Question: I created an private eks cluster by terraform, and I followed the guide at this page: <URL>, and network architecture is below:

then I deployed my web application in the eks cluster, and the application only access aws resource, so it works as expected, but the problem is the eks is in private vpc, and internet alb can't attached to it, so I'm not able to access my application from public web browser, is there any idea to impliment it ?
I've setup the vpc peerring between eks vpc and cicd vpc.
For the application deploymetn part, I create a service, which type is NodePort
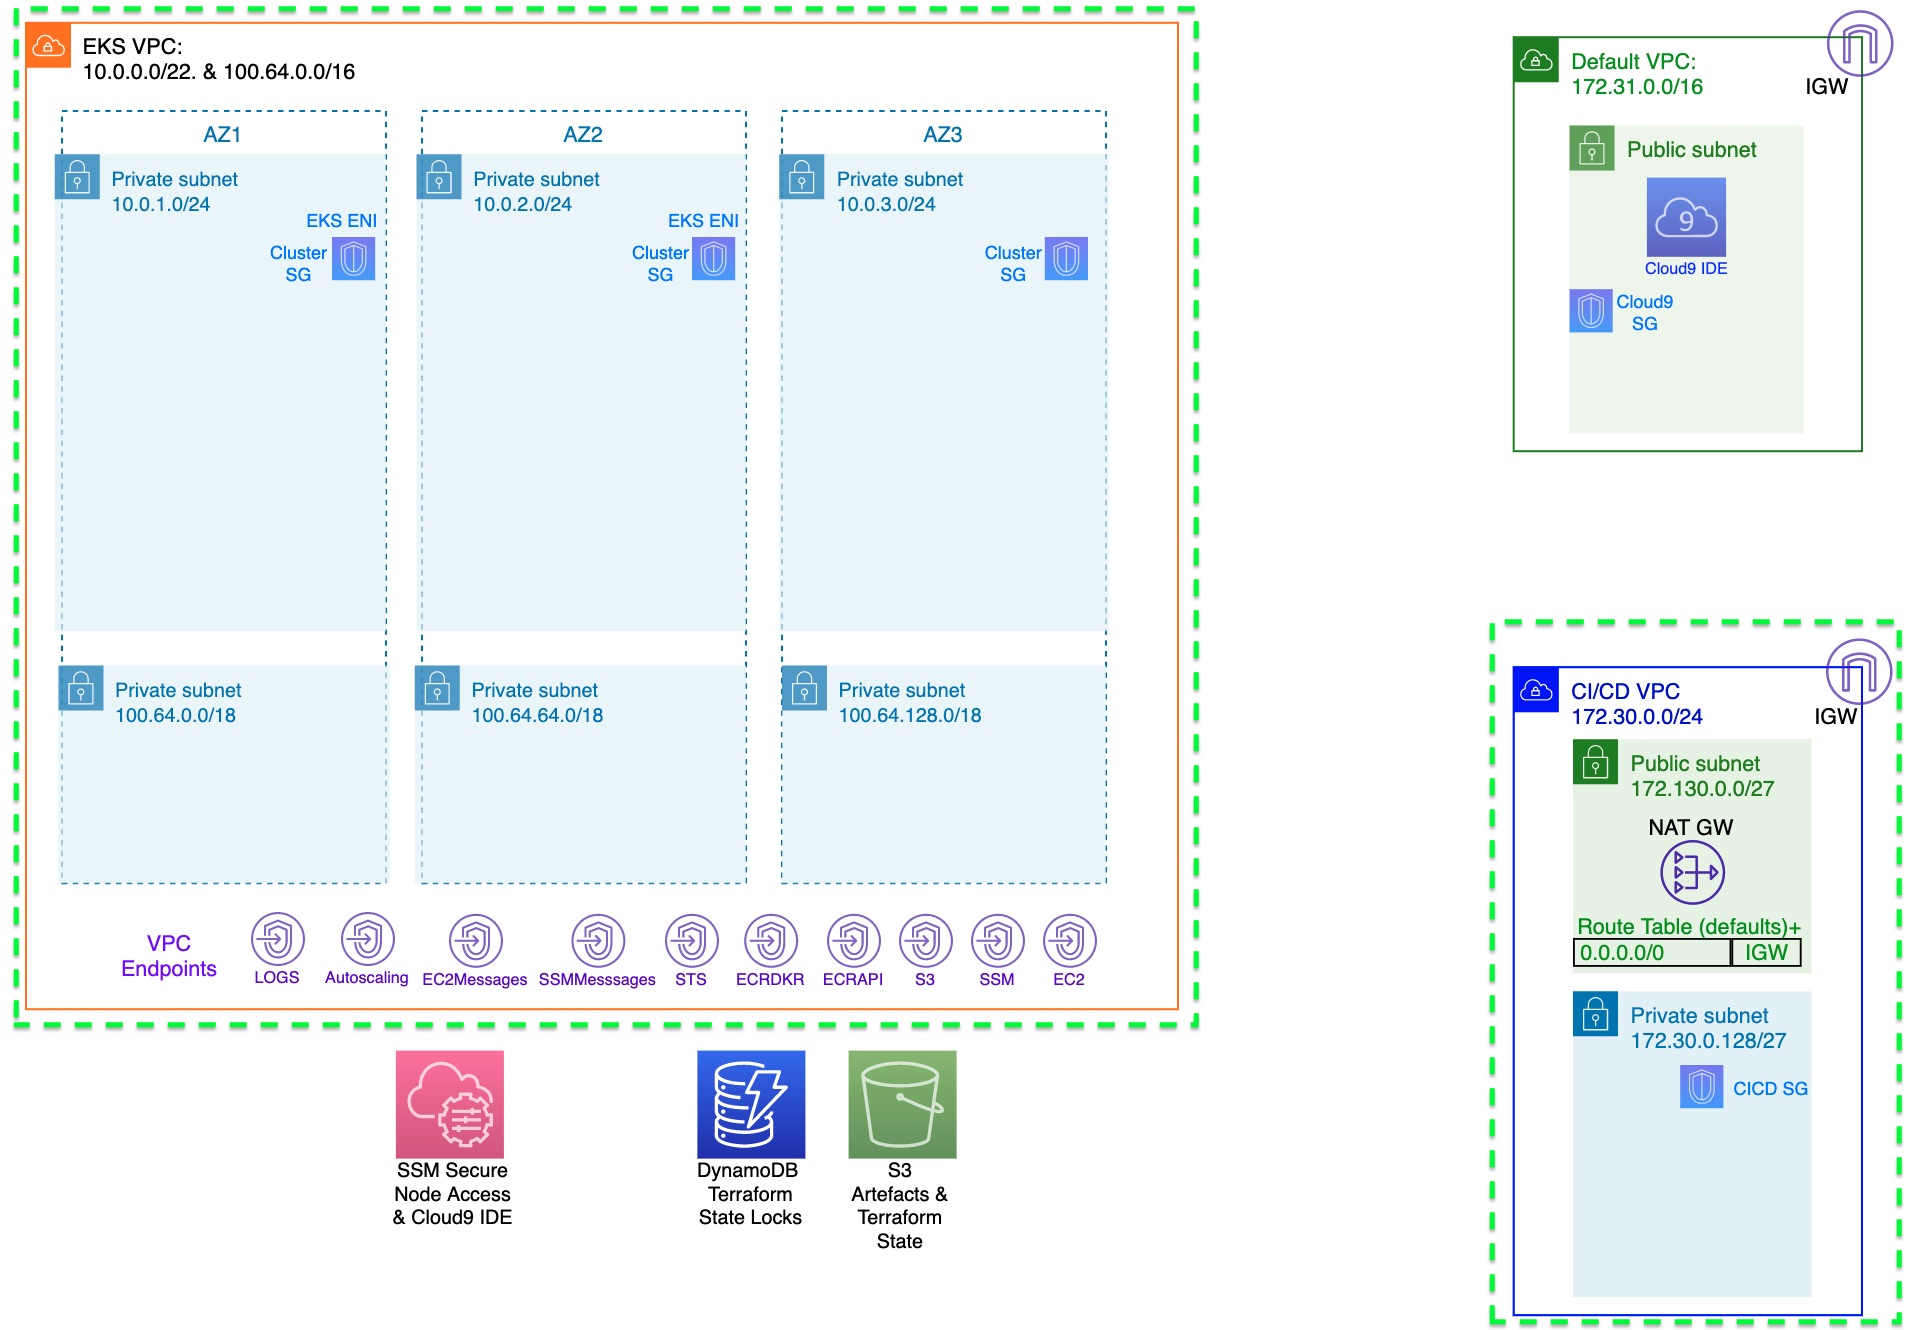
Answer: Unfortunately the guide link here doesn't open for me, it seems from the VPC Diagram that you have a private subnet within your VPC for EKS, you can do the following -
1. Create a Private Ingress resource Using ALB Ingress (For Routing traffic based on hostname within the services within the cluster) - https://docs.aws.amazon.com/eks/latest/userguide/alb-ingress.html
2. And then route traffic from Route53 to Internal LB, if its not reachable still, attach a LB in the default VPC and pass it on to the Internal Ingress Controller. Logically that should work.
3. EC2s in the same VPC can talk to each other if SGs are open, so by that logic forwarding traffic from Public Subnet to Private shouldn't be an issue.